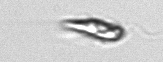
Label: Euglena